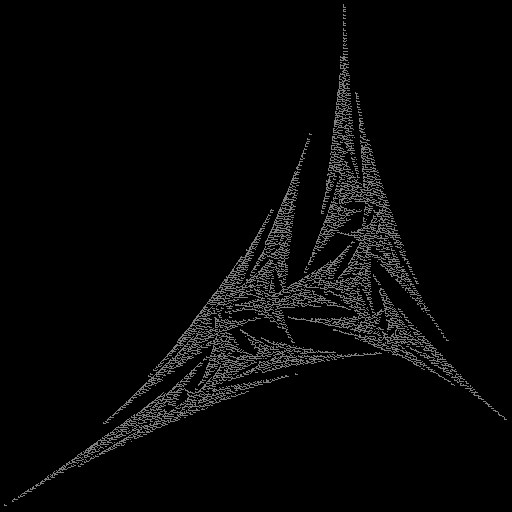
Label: snowcap